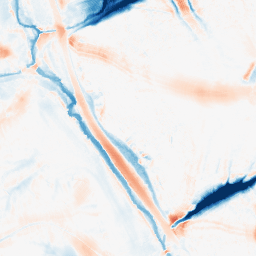
Category: morphological
Decomposition family: morphological
Decomposition parameters: operation: average
size: 20
Upsampling method: quartic
Upsampling parameters: scale: 8
Upsampling scale: 8